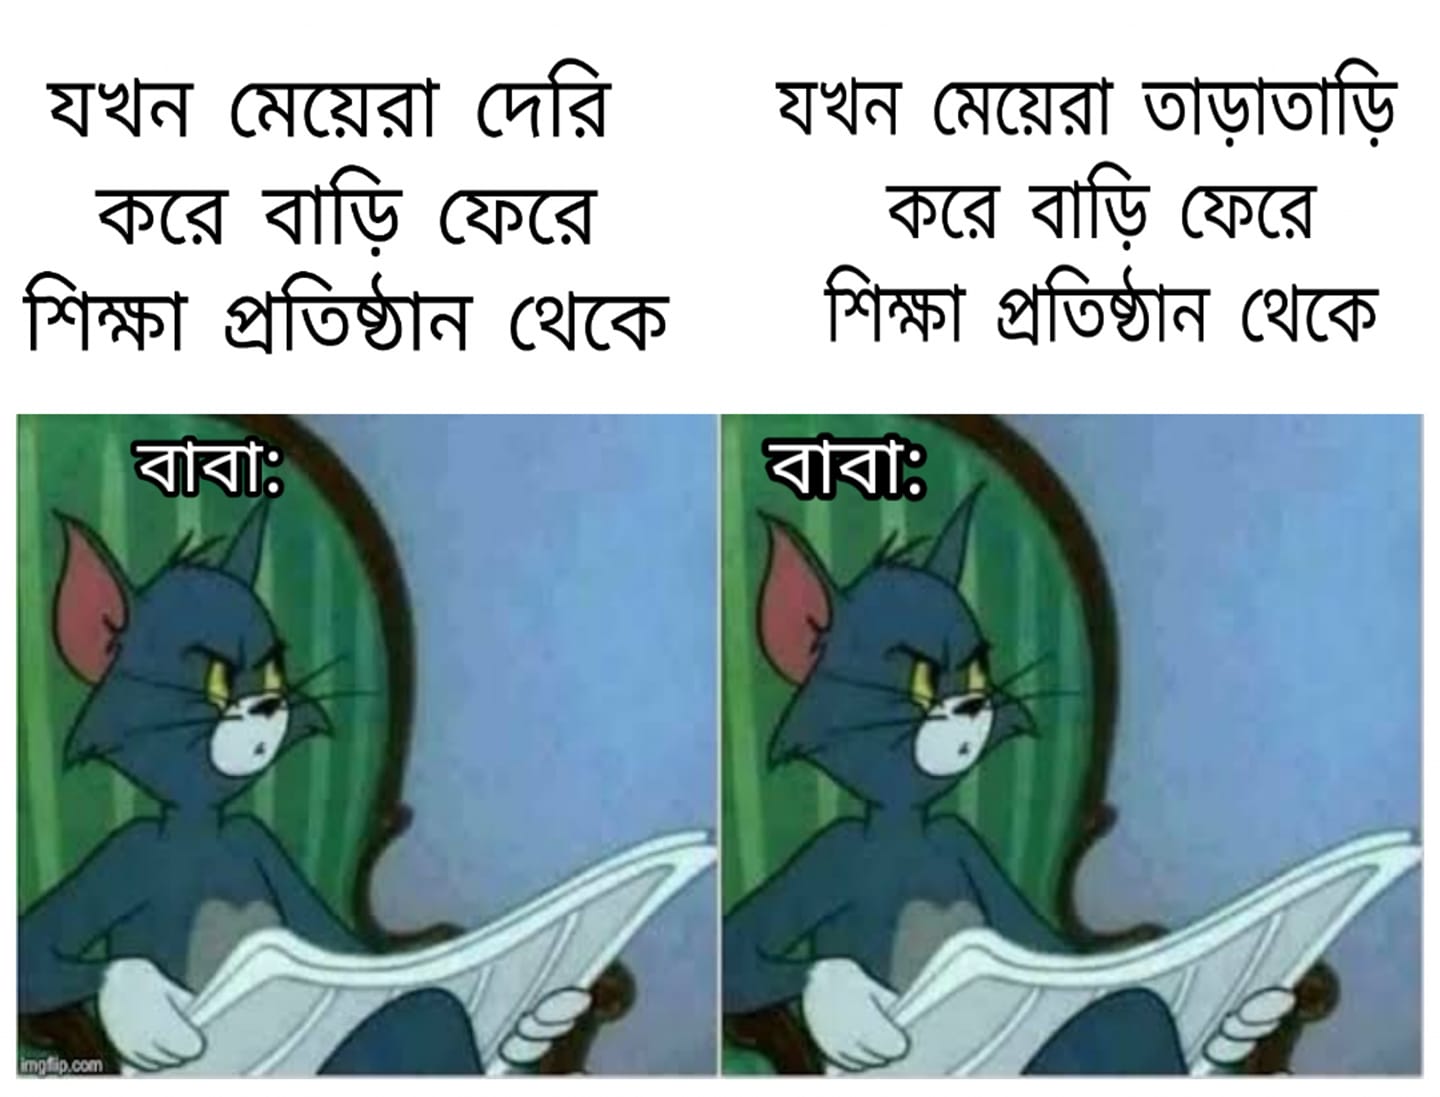
Caption: যখন মেয়েরা দেরি করে বাড়ি ফেরে শিক্ষা প্রতিষ্ঠান থেকে     বাবা :      যখন মেয়েরা তাড়াতাড়ি করে বাড়ি ফেরে শিক্ষা প্রতিষ্ঠান থেকে    বাবা :
Label: non-hate